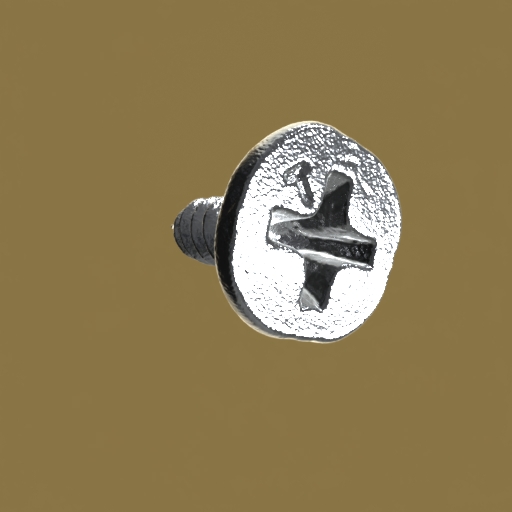
Label: screw